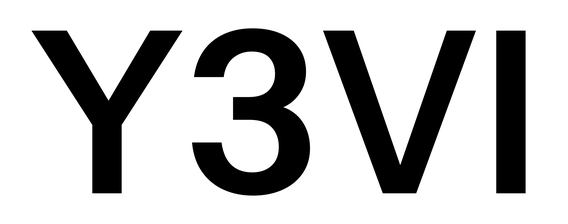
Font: InstrumentSans_SemiBold